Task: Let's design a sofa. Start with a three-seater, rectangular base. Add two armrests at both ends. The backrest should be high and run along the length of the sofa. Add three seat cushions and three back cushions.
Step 278:
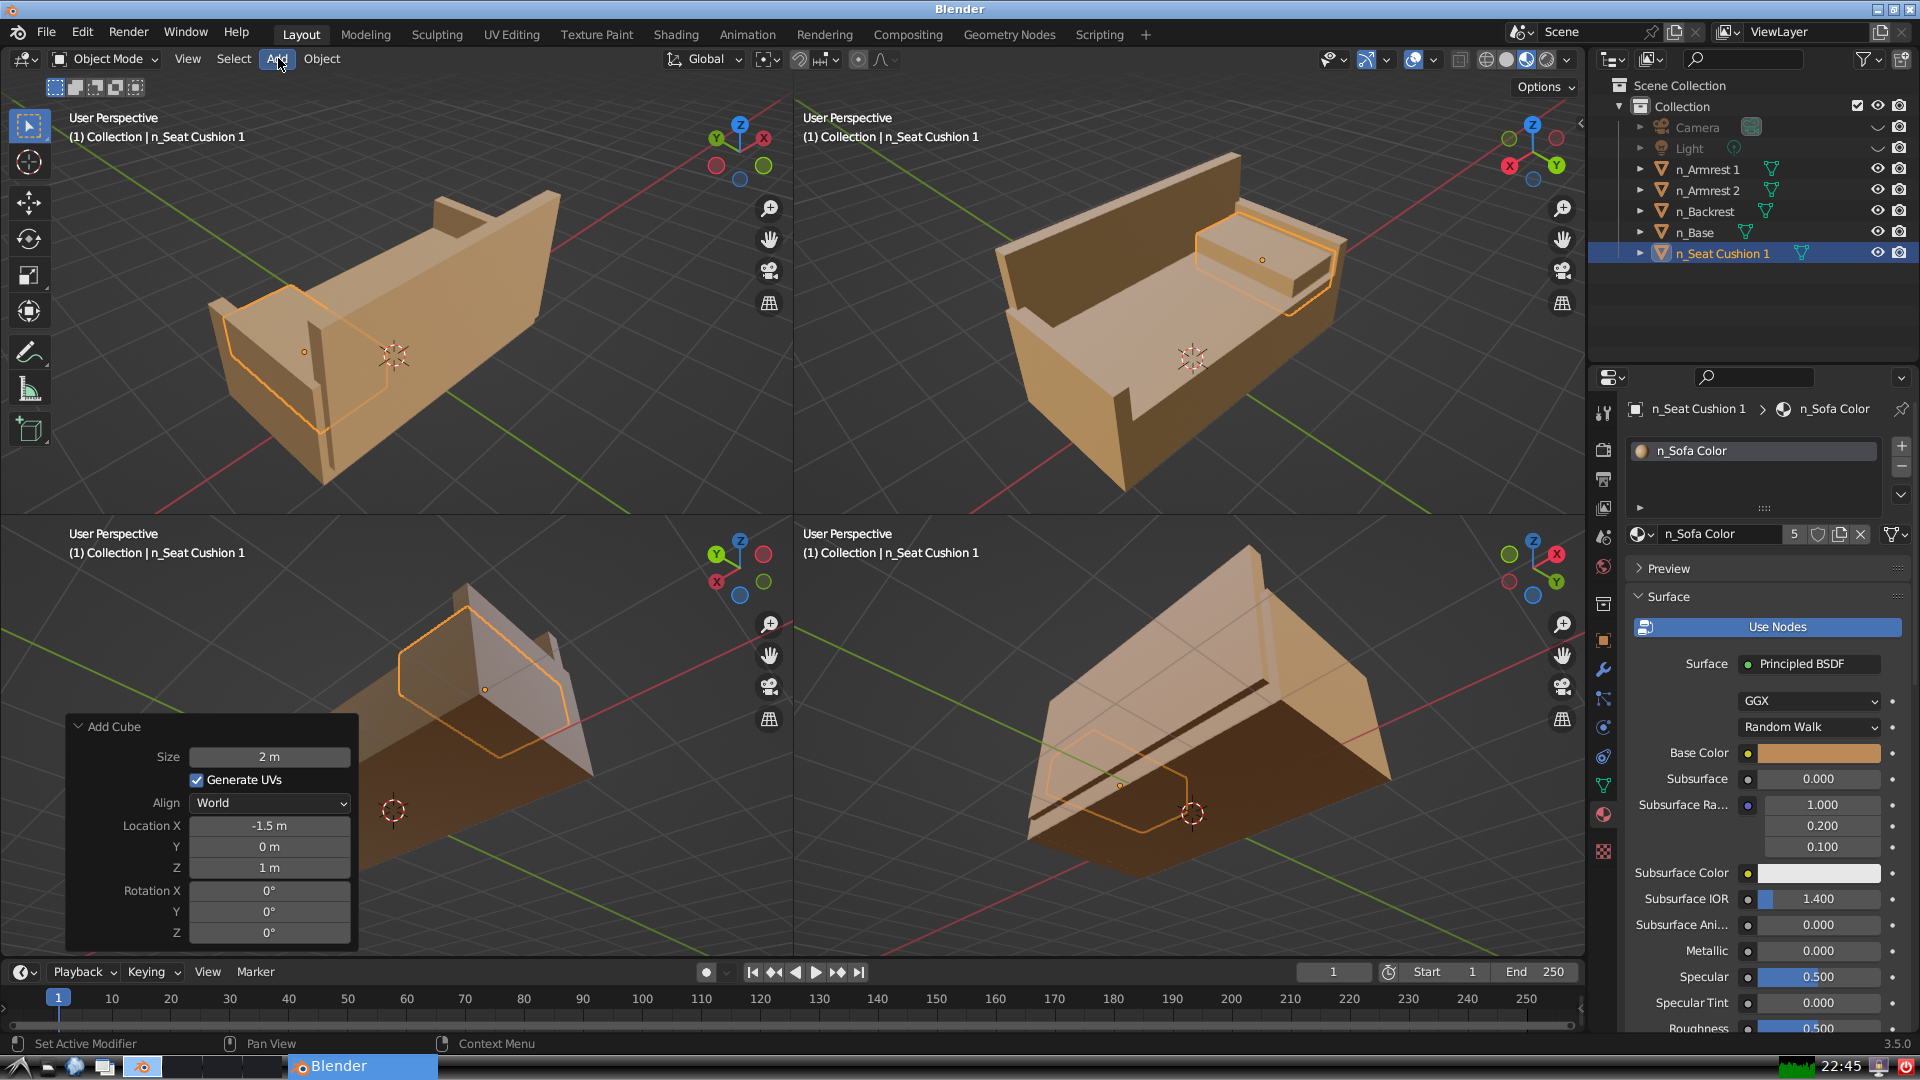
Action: click: no